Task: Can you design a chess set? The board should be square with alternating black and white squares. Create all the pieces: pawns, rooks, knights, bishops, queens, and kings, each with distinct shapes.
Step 4910:
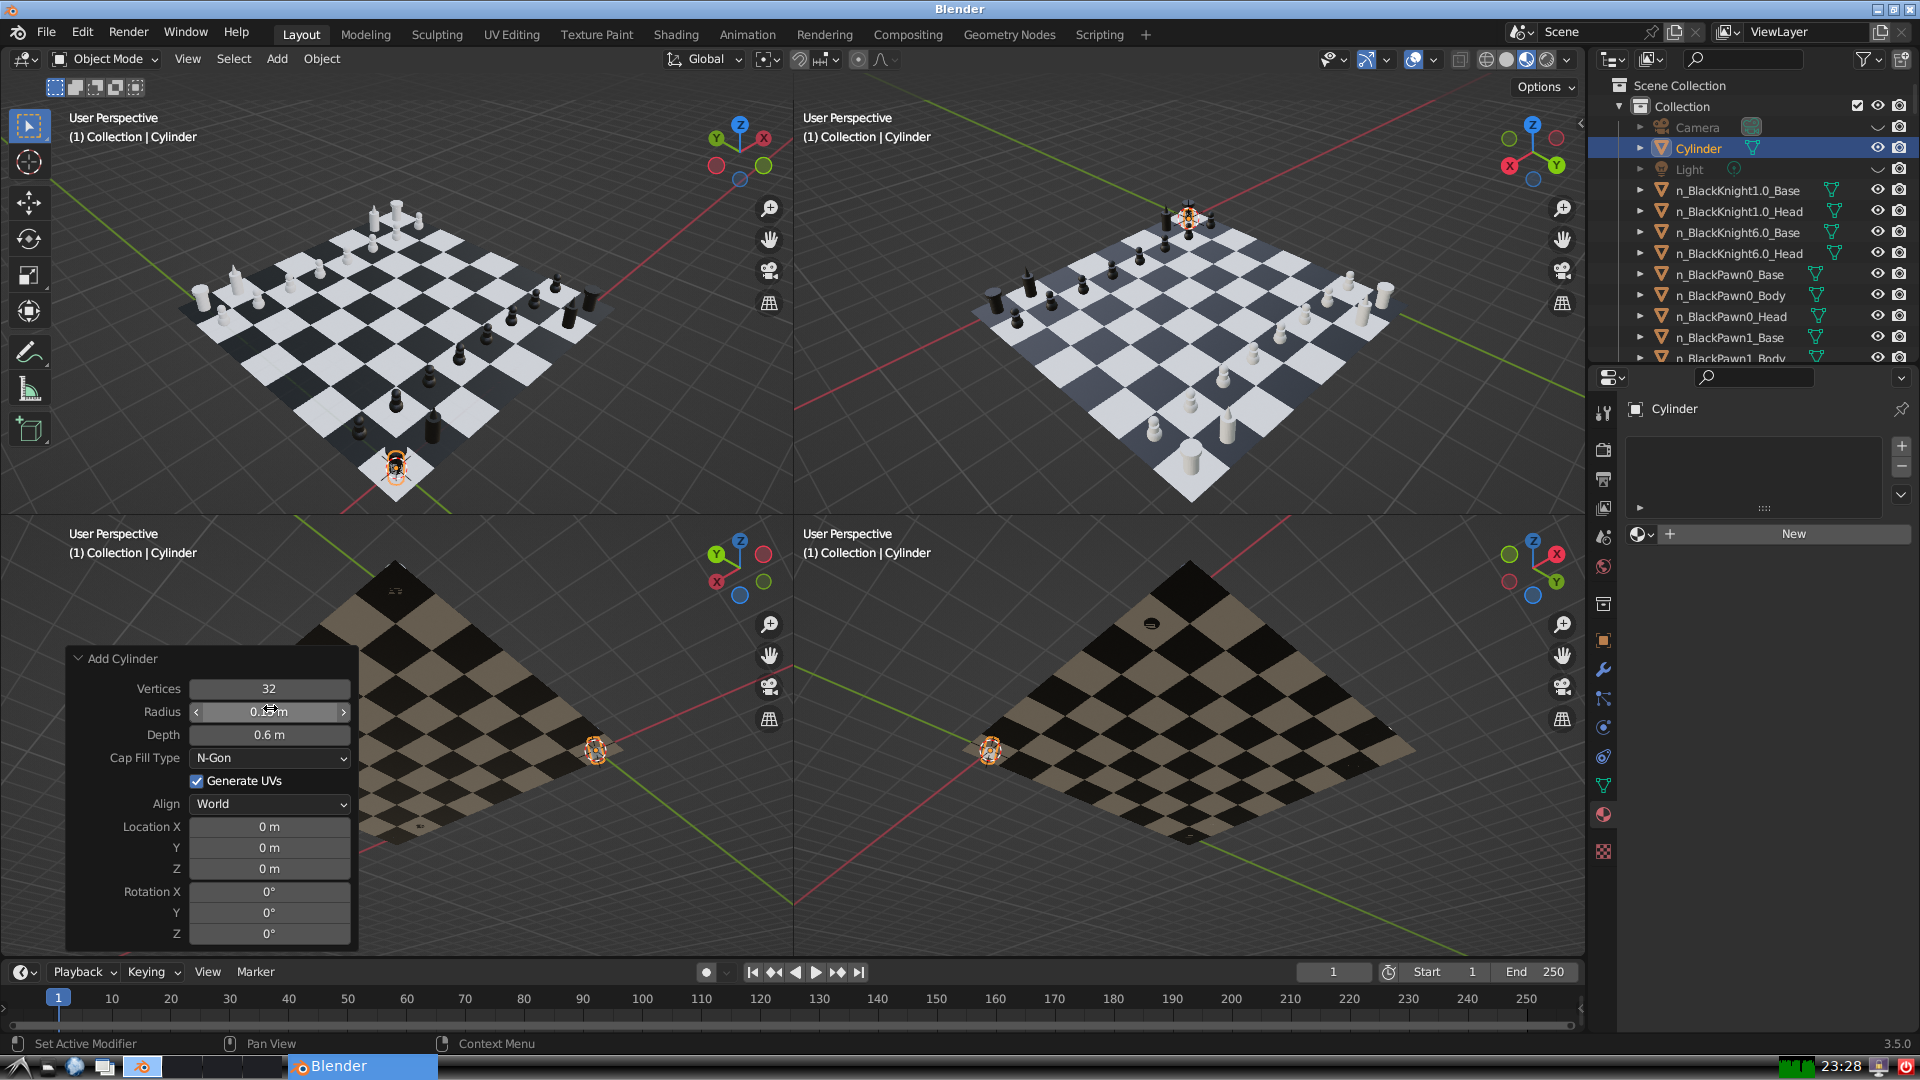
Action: {"mouse_move": [960, 540]}